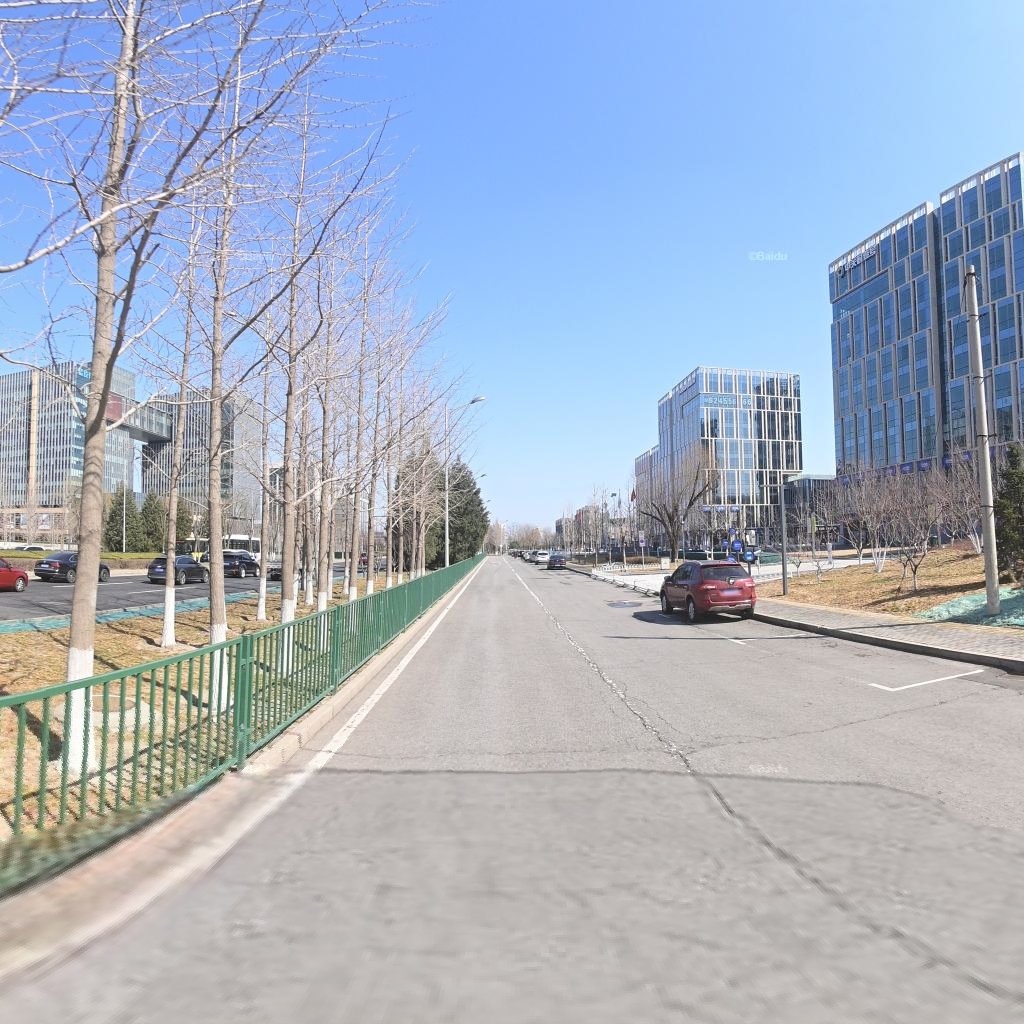
Region: Haidian
Road damage annotations: transverse crack, longitudinal crack